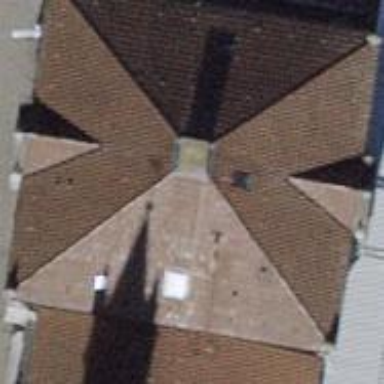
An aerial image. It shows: Building with pyramidal roof.